Field crop: maize
Growth stage: 2
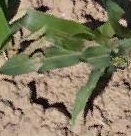
Species: maize